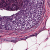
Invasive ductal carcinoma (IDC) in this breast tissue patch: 0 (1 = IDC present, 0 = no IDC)